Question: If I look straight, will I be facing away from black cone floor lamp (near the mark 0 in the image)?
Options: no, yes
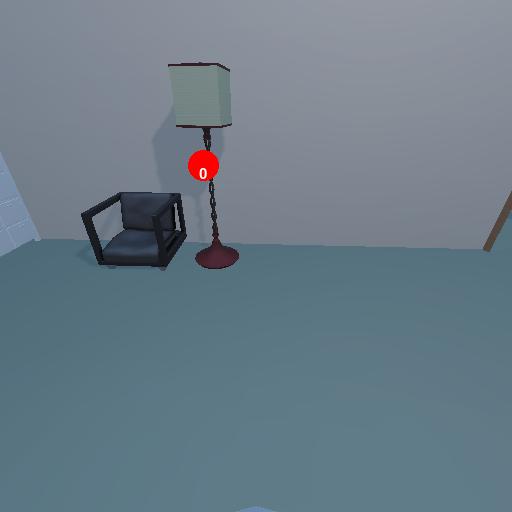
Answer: no